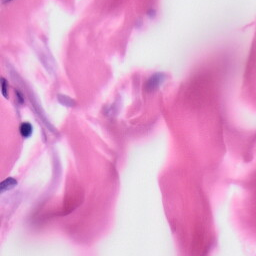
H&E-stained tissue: Skin